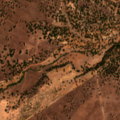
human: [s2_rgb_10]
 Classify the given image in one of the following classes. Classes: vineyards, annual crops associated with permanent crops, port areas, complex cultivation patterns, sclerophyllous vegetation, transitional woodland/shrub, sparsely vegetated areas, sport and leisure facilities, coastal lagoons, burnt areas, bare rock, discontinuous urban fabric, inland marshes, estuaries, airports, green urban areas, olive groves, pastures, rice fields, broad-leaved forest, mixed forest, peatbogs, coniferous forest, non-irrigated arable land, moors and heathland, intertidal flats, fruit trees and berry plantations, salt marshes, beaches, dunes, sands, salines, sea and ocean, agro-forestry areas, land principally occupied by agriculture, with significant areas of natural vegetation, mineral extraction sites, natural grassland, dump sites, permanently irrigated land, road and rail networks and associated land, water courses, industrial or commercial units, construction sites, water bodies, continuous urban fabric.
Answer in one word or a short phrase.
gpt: pastures, agro-forestry areas, broad-leaved forest